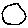
Label: circle